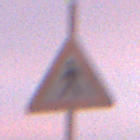
Verkehrszeichen: FussgaengerRechts
Umgebung: Outdoor, Urban
Tageszeit: SunriseSunset
Wetter: PartlyCloudy
Licht: Natural
Jahreszeit: NotSpecified
Kontrast: MediumContrast